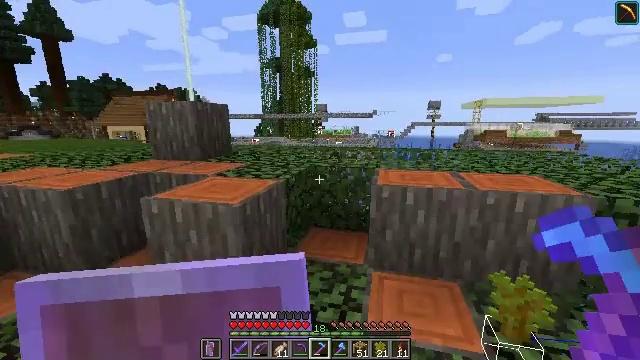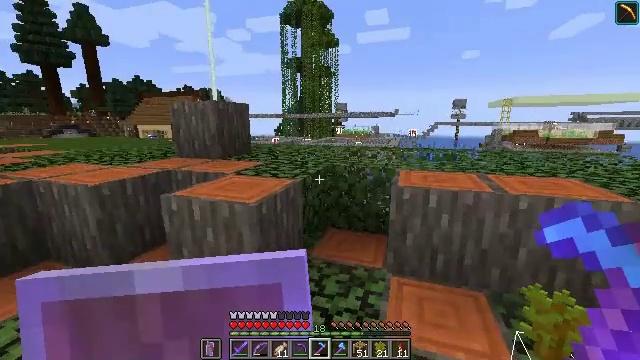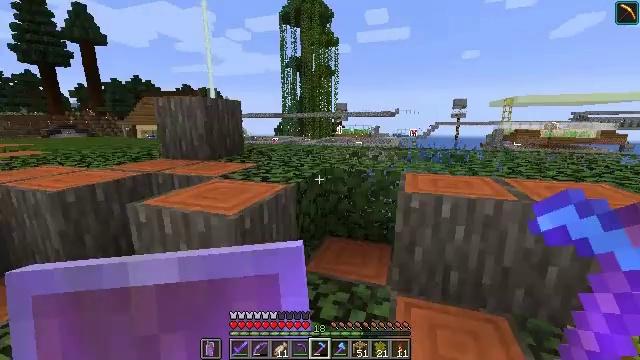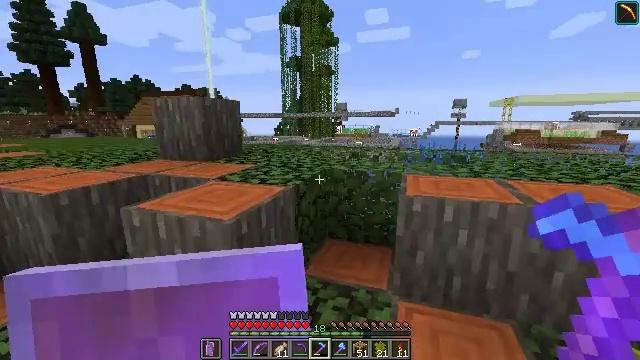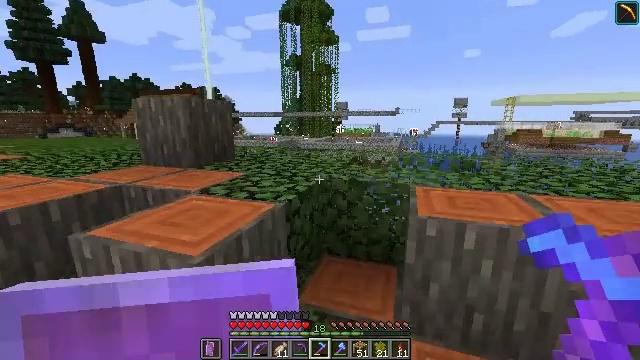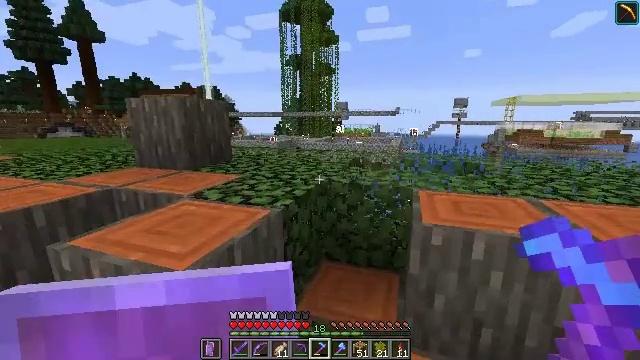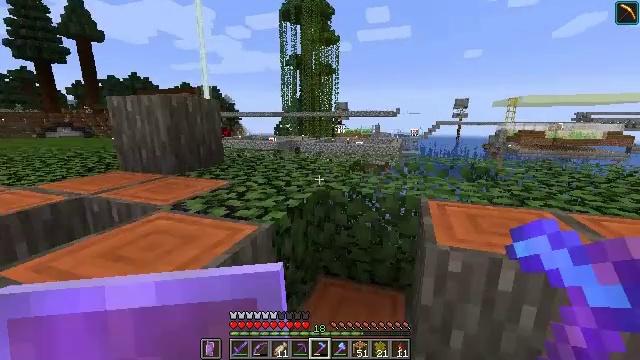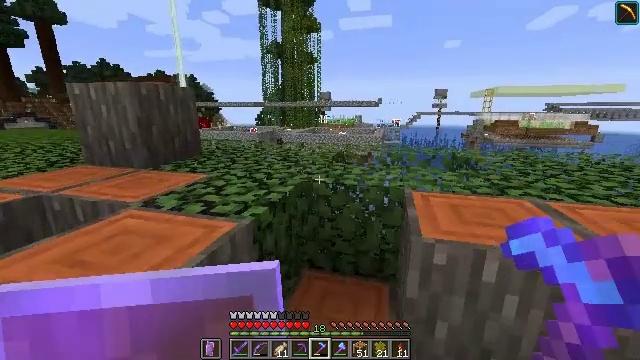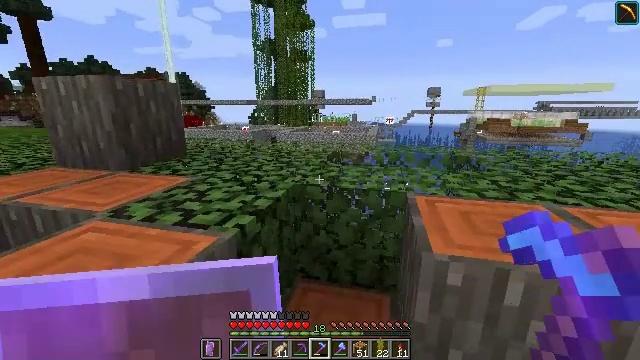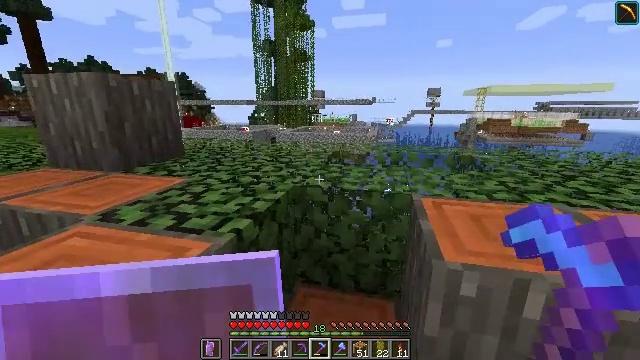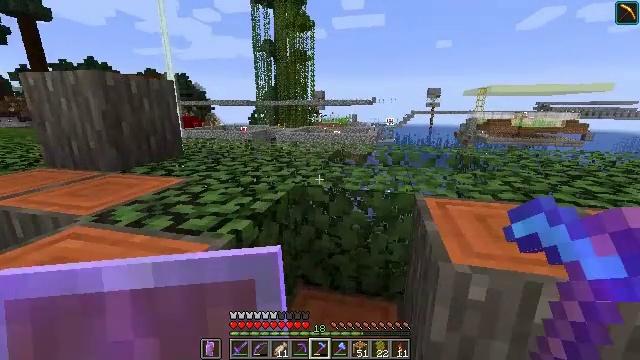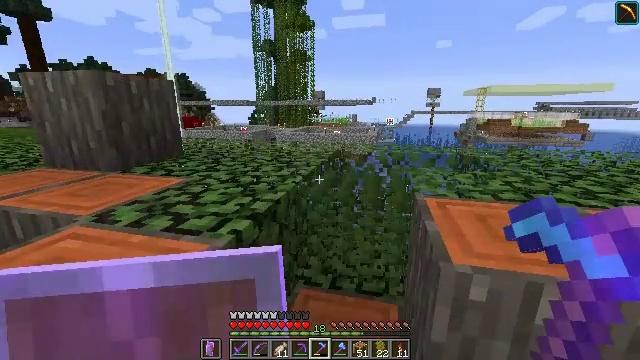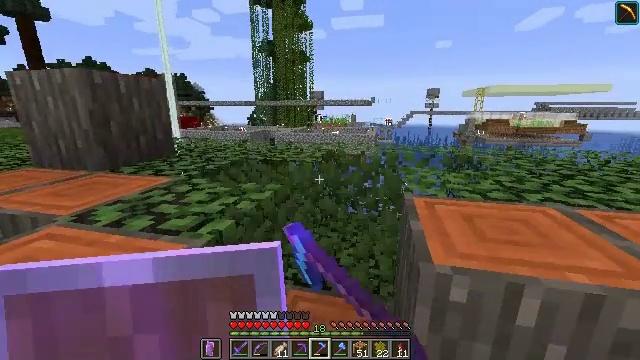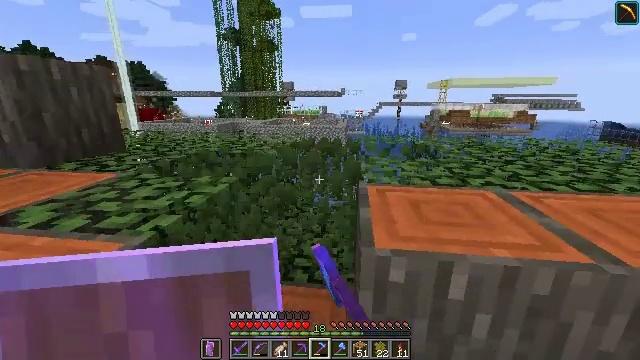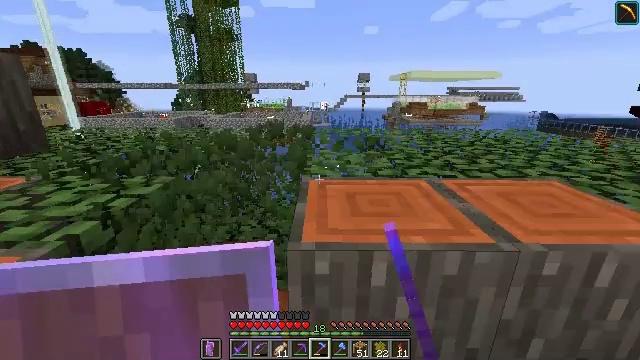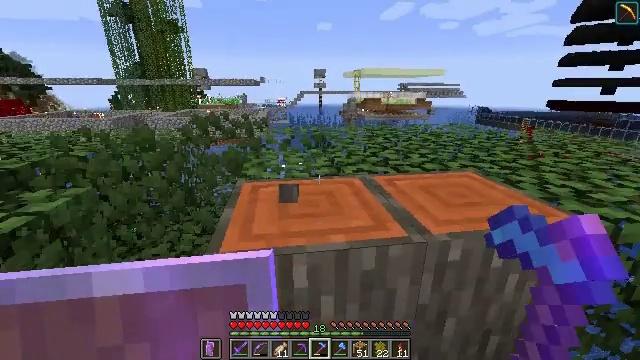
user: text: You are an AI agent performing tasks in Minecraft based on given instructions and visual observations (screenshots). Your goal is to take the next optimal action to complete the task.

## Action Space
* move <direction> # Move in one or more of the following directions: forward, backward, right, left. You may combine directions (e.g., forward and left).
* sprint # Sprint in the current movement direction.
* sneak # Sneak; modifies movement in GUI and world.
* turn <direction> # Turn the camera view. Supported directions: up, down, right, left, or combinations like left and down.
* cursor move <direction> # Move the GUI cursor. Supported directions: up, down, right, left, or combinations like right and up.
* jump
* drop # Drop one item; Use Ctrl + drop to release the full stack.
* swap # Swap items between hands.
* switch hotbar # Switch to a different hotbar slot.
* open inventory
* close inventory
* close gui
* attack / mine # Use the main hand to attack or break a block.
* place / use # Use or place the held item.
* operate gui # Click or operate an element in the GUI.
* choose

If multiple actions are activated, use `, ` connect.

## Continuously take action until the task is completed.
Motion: motion action
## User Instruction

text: Remove acacia leaves from the branches.
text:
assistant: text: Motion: move forward, turn left
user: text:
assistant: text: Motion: move forward
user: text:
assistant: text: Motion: move forward
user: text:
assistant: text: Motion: move forward
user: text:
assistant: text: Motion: move forward
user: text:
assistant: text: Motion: move forward
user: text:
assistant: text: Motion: move forward, turn right and down
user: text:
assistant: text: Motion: turn right
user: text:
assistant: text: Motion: no_op
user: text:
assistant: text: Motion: no_op
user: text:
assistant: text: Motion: attack / mine
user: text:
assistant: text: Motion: move right, attack / mine
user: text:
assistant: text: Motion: move right, turn right and down, attack / mine
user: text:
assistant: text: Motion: move right, turn right and down, attack / mine
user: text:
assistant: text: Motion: move right, turn right, attack / mine
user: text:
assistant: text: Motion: move right, turn right, attack / mine
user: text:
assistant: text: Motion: move right, turn right and up, attack / mine
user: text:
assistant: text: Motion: move right, turn right and up, attack / mine
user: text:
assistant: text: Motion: move right, turn right and up, attack / mine
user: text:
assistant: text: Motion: move right, turn right, attack / mine
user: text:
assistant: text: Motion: move right, turn right, attack / mine
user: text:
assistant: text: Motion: move right, turn right, attack / mine
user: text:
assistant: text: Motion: turn right, attack / mine
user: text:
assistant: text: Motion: turn right, attack / mine
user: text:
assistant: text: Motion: turn right, attack / mine
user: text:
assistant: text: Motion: attack / mine
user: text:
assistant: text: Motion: turn right, attack / mine
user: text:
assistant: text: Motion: attack / mine
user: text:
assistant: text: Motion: turn left, attack / mine
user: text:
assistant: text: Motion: turn left and down, attack / mine